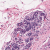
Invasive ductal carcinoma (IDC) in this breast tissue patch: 0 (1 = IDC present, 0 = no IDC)